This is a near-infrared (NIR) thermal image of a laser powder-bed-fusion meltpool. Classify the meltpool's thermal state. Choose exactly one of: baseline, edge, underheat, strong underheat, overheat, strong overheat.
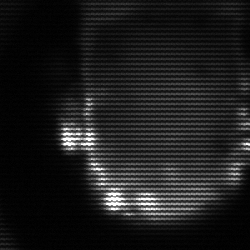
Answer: baseline